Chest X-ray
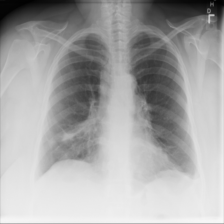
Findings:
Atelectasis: positive
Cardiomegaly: negative
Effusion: negative
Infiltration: negative
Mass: negative
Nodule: negative
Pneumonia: negative
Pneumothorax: negative
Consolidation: positive
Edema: negative
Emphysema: negative
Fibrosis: negative
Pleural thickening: negative
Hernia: negative